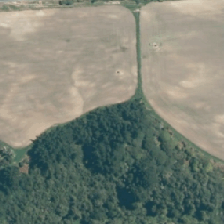
Land cover: indigenous_forest